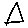
Label: triangle